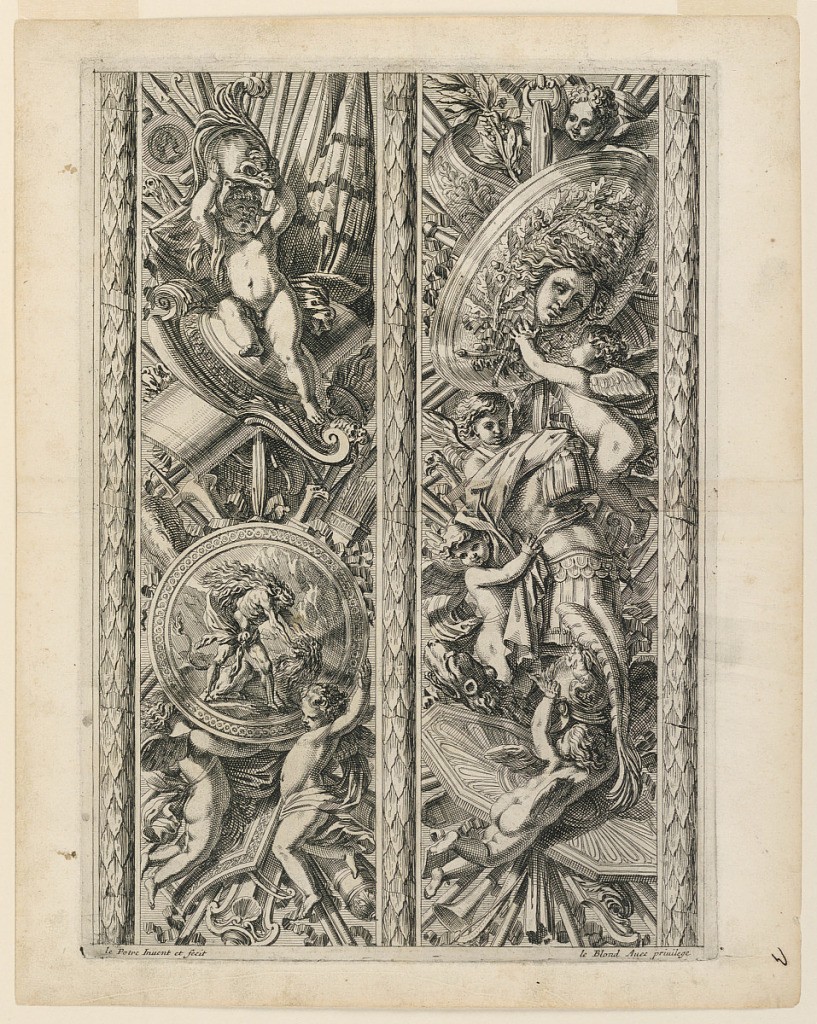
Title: Set of Trophies, from "Trophey a l'Antique"
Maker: Jean Le Pautre, French, 1618–1682
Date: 1680
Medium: Etching on paper
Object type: Print
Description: Between three olive staffs. Left: weapons, three puttos. A shield showing Hercules and the lion is included. Right: weapons suspended from a ring. Five puttos.